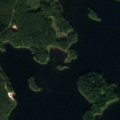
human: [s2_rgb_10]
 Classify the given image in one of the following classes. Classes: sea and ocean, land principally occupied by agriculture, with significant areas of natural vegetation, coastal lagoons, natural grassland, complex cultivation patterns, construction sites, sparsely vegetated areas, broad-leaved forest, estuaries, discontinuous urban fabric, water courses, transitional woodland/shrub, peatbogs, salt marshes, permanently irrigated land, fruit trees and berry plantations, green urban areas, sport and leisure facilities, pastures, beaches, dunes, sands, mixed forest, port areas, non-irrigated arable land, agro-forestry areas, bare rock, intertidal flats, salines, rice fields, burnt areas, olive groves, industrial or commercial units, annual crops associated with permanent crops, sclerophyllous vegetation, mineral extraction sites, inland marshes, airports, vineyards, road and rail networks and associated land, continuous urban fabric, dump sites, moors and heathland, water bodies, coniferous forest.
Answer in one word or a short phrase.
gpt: coniferous forest, water bodies